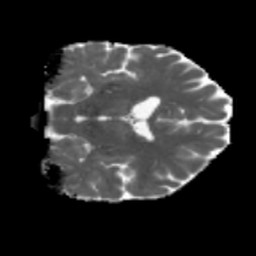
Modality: MD
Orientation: coronal
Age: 42
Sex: male
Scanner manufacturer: siemens
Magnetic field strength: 3 T
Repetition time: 5.47 s
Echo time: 0.0854 s